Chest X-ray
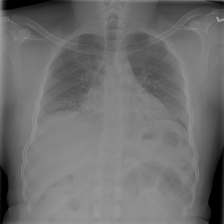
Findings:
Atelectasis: negative
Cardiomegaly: negative
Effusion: negative
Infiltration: negative
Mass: negative
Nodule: negative
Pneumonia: negative
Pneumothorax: negative
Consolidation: negative
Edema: negative
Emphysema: negative
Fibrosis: negative
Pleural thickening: negative
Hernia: negative